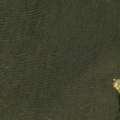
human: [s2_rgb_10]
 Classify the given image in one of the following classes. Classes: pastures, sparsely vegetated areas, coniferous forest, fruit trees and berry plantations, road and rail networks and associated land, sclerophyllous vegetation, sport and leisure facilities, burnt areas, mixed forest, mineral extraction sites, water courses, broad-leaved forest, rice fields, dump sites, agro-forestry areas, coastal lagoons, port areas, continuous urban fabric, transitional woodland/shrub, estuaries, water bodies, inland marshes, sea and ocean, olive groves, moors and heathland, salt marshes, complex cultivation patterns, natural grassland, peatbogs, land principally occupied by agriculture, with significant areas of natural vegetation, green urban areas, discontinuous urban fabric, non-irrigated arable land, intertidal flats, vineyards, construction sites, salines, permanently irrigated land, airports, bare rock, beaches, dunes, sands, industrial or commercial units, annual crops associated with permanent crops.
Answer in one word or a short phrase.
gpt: coniferous forest, sea and ocean